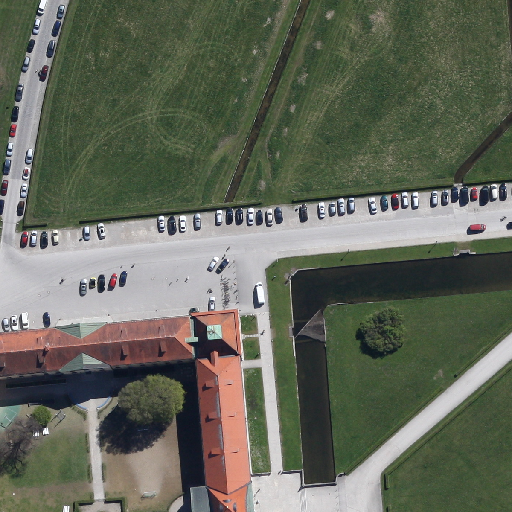
Referring expression: road